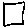
Label: square